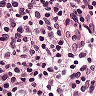
Metastatic tissue present: no